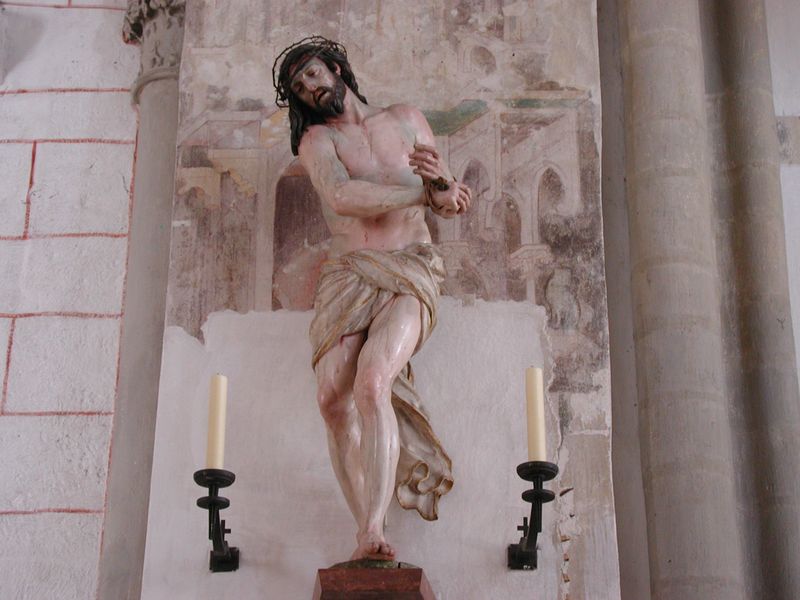
Titel: Ecce Homo
Künstler: Georg Petel
Standort: Augsburg, Dom (EU - D - B); Herkunftsort: Augsburg, Dominikanerkirche (EU - D - B)
Schlagwörter: gemälde, gott, mann, nackt, holz, säule, säulen, tuch, bart, wand, arm, sockel, tod, kirche, figur, haare, pose, stehend, krone, skulptur, statue, fesseln, wandmalerei, kerze, kerzen, podest, nägel, bemalt, blut, lendentuch, kreuz, kranz, altar, rom, schnitzerei, kerzenhalter, christus, jesus, kreuzigung, leid, leiden, schmerz, dornen, fresken, fresko, heilig, rosenkranz, dornenkrone, sohn, auferstehung, christi, dornenkranz, christ, passion, hüfttuch, restauriert, geißelung, ecce homo, secco, korinthische säule, al secco, jesus christ